Question: Please excuse me if this question has a simple answer.
I am working on a module which does something similar to nodereferences_url.
Can anyone tell me which Drupal hook to implement to place a link in link into a node content area like is highlighted in the attached image?
Thanks!

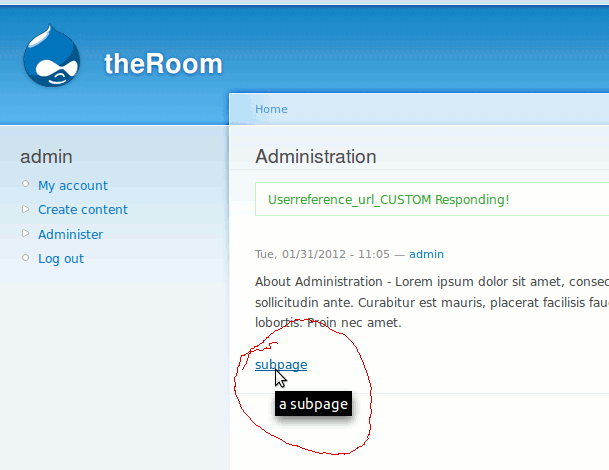
Answer: It is <URL>, which is described as:
> This hook enables modules to add links to many parts of Drupal. Links may be added in nodes or in the navigation block, for example.The returned array should be a keyed array of link entries. Each link can be in one of two formats.
An example of implementation of that hook is <URL>, that contains the following code:
'''
function node_link($type, $node = NULL, $teaser = FALSE) {
$links = array();
if ($type == 'node') {
if ($teaser == 1 && $node->teaser && !empty($node->readmore)) {
$links['node_read_more'] = array(
'title' => t('Read more'),
'href' => "node/$node->nid",
// The title attribute gets escaped when the links are processed, so
// there is no need to escape here.
'attributes' => array('title' => t('Read the rest of !title.', array('!title' => $node->title))),
);
}
}
return $links;
}
'''
That is the code that adds the "Read more" link in the teaser of a node, when the node content is more than the content already shown in the teaser.
To notice that the hook is called for nodes, and comments. As described in the documentation, the '$type' parameter can have the following values:
- -